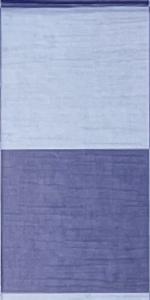
Label: Empty